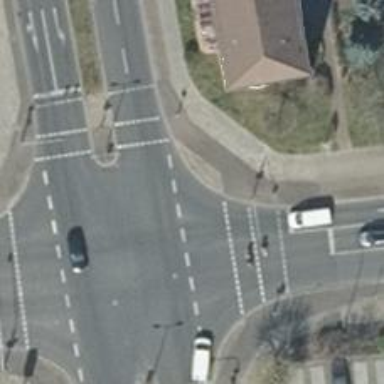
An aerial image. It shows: Road with traffic signals at the crossing.